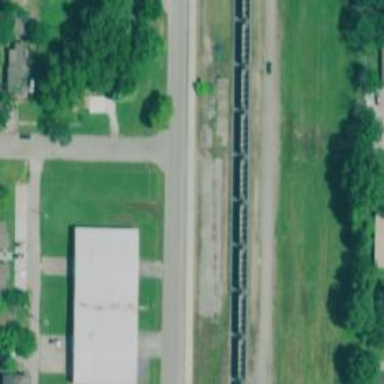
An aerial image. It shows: Historic railway depot.